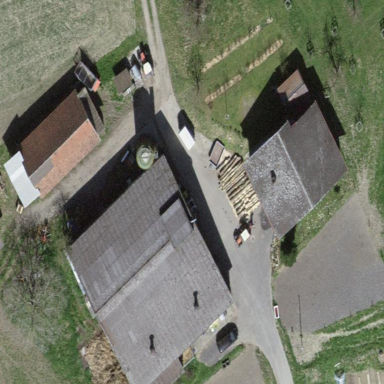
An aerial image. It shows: Farmyard area.